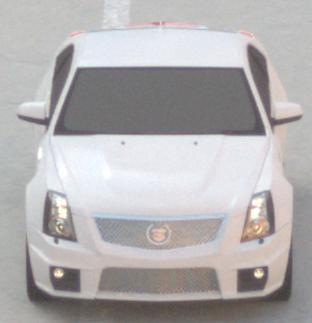
Make: Cadillac
Model: CTS-V
Detailed model: CTS-V (II) Limousine
Model produced from: 2008/11
Model produced until: 2010/12
Doors: 4
Color: white
Road condition: dry road
Daytime: sunrise or sunset
Contrast: low contrast